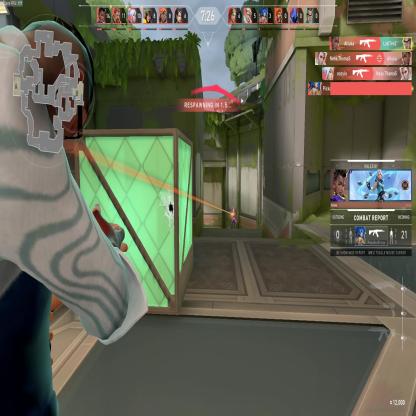
Label: enemy